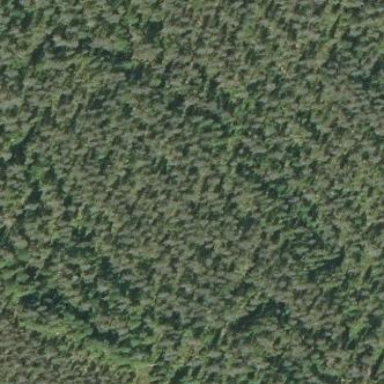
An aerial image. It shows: Needle-leaved woodland.